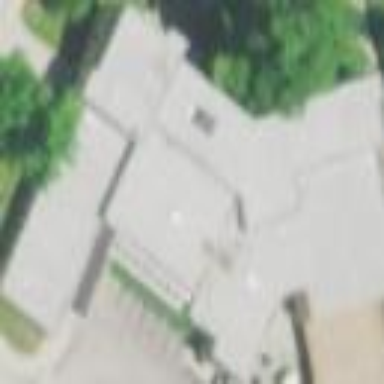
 colored in light gray. The overall hue of the building is tan."